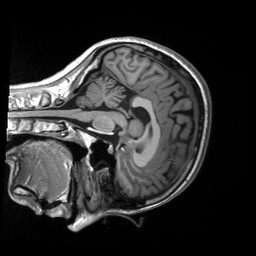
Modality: T1w
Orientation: sagittal
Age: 35
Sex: female
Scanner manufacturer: siemens
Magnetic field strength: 3 T
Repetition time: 2.53 s
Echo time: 0.00219 s